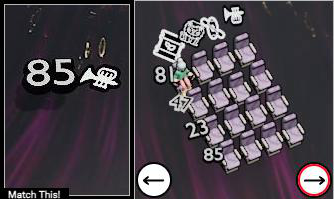
Task: seats
Answer: no